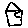
Label: house